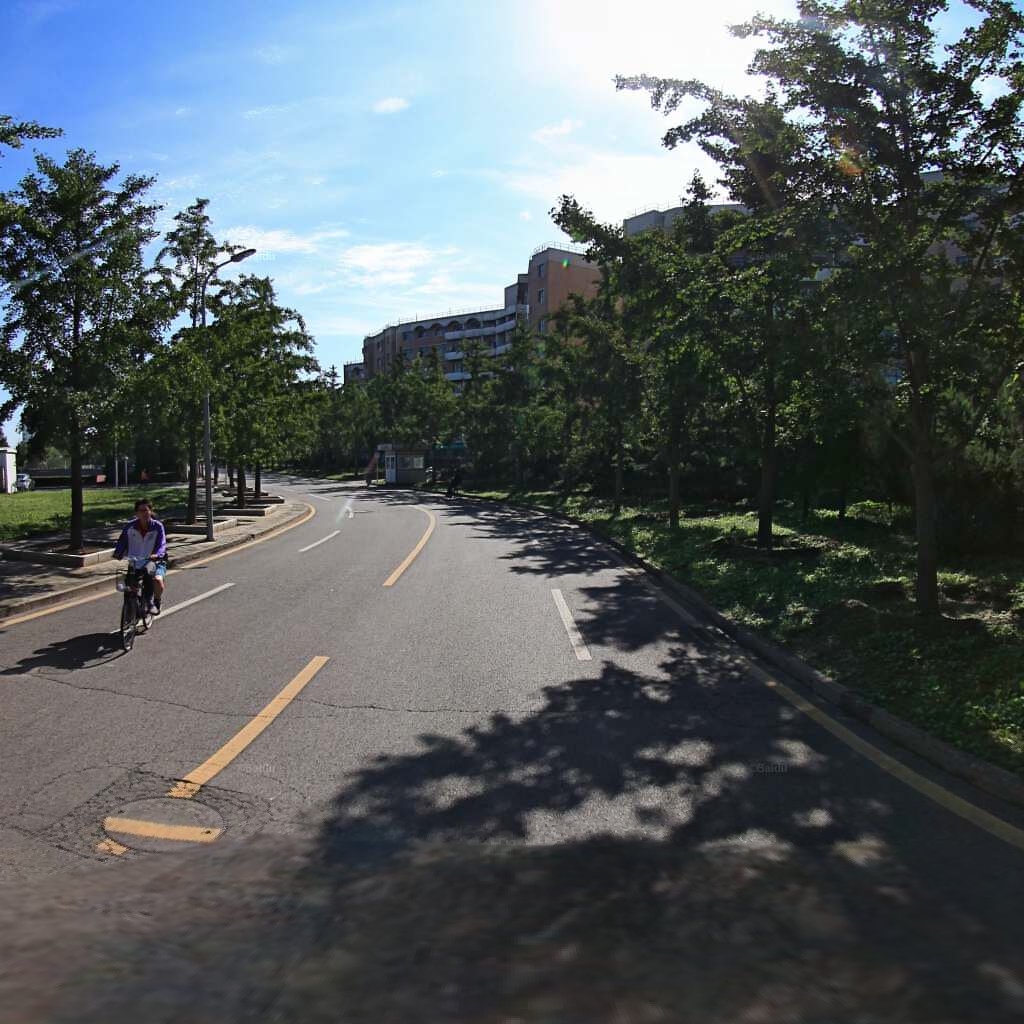
Region: Haidian
Road damage annotations: transverse crack, transverse crack, manhole cover, alligator crack